Current action and preconditions to check: trajectory_clear

Your task: For each precondition in the list above, predict whether it will hold at this action.

Consider the current scene as observed from the mobile robot's camera, and analyze the predicted future states of all dynamic agents (e.g., people, animals, vehicles, or any moving entities) within the NEXT SECOND.

IMPORTANT: Only answer "very likely" if you are absolutely certain—based on strong, clear evidence—that a dynamic agent will violate the precondition in the predicted future state. Do NOT answer "very likely" for unlikely, ambiguous, or low-probability risks.

Ask yourself for each precondition: Is there a high probability, with clear and convincing evidence, that the predicted future states of any dynamic agent will interfere with the predicted future state of the currently executing action within the NEXT SECOND, causing that precondition to fail?

Assess the risk level based on these predictions. Use "likely" or "very likely" if motions create a clear risk of interference.

Use "neutral" or "improbable" if agents are nearby but their predicted paths are clearly diverging or non-conflicting.

Failure Risk Categories: "very improbable", "improbable", "neutral", "likely", "very likely"

Answer Format: Output ONLY the probability_of_failure value from these categories: "very improbable", "improbable", "neutral", "likely", "very likely"

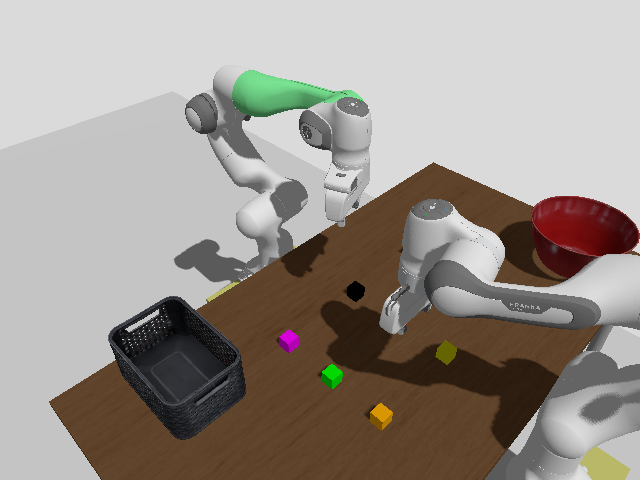

Answer: very improbable